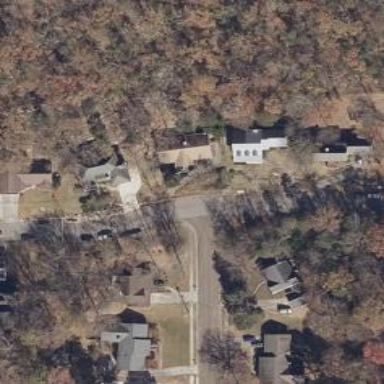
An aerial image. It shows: Residential road with sidewalk on the left side.